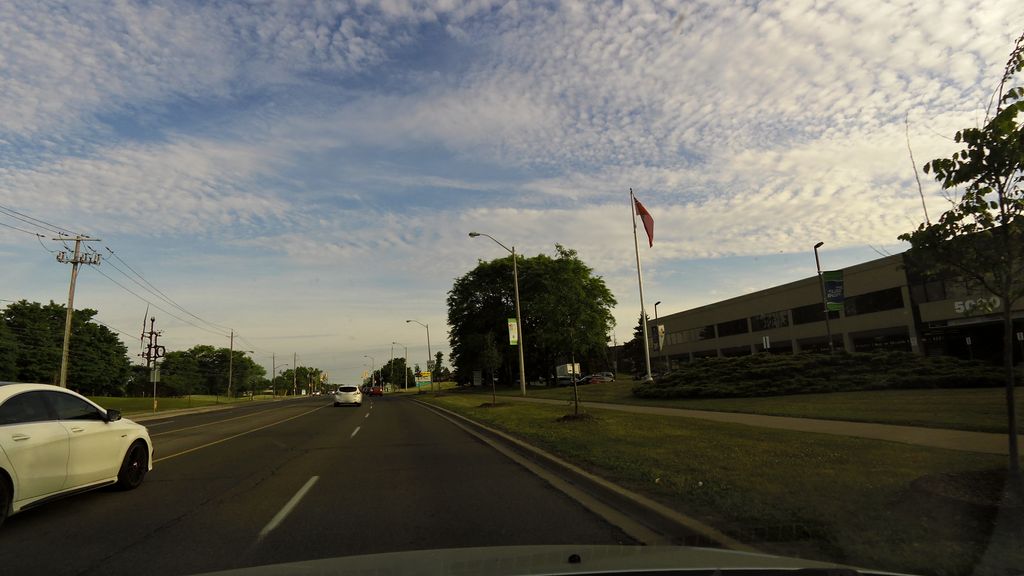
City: toronto